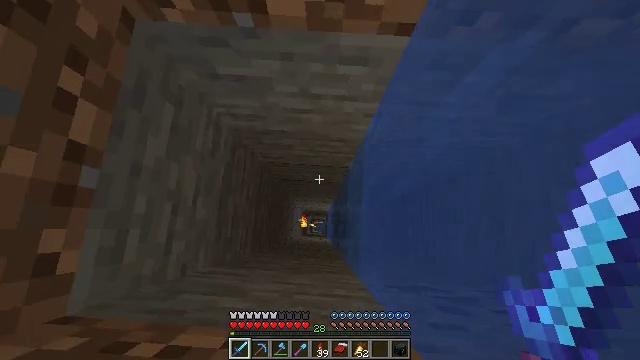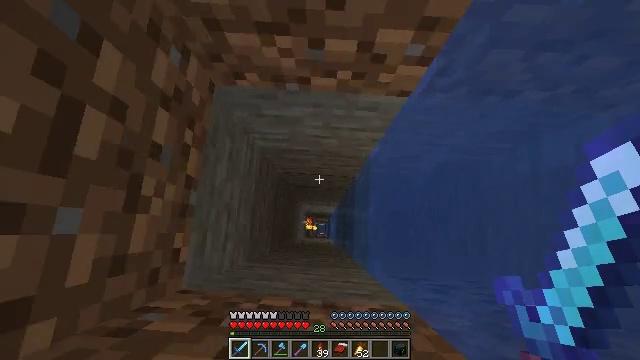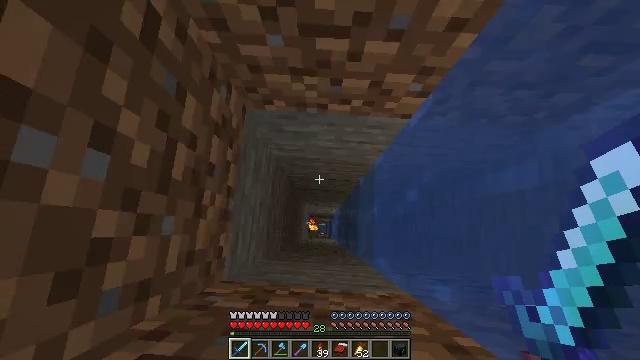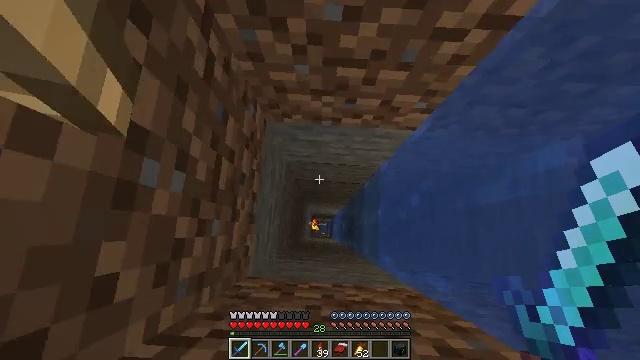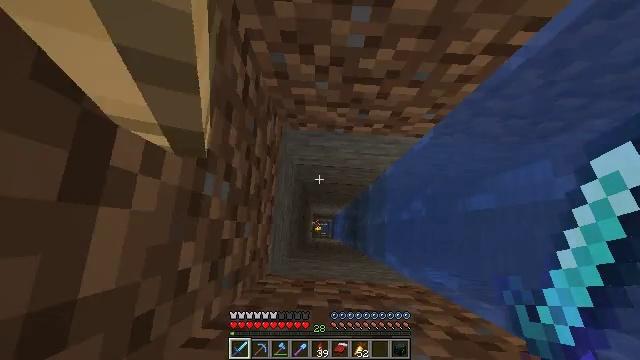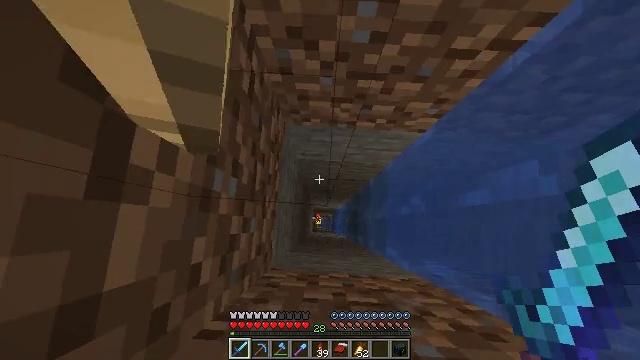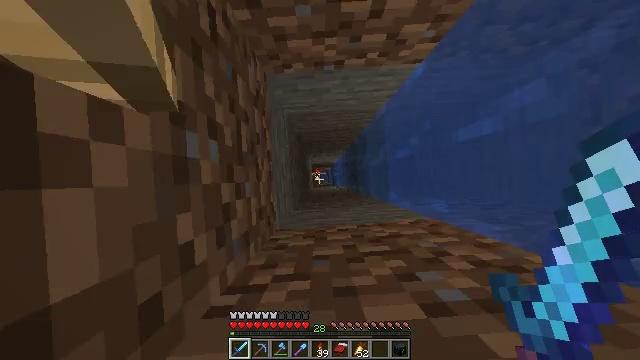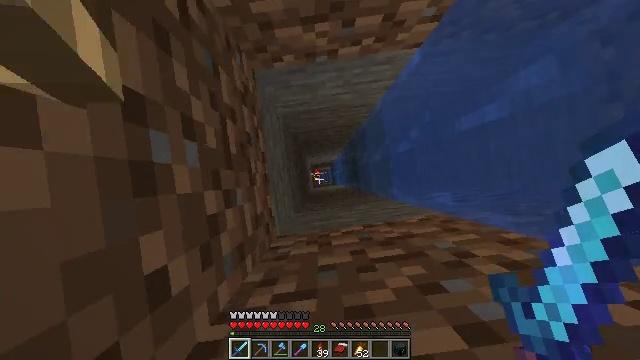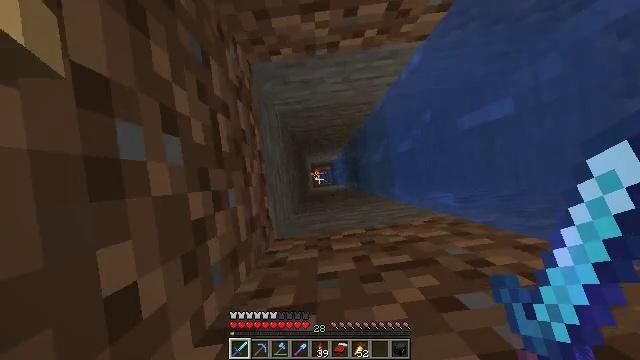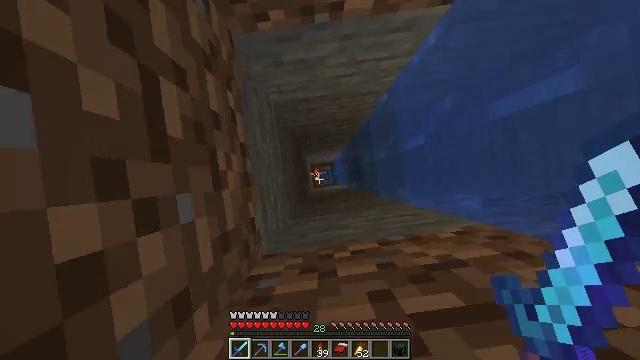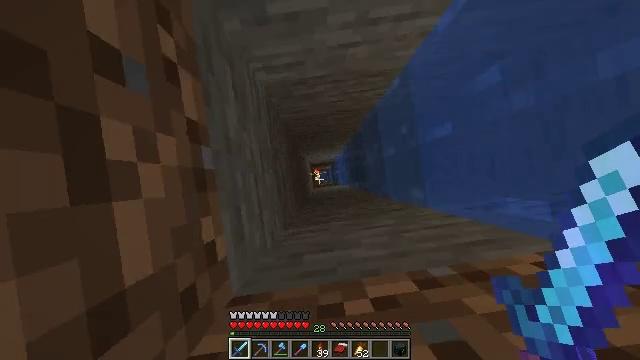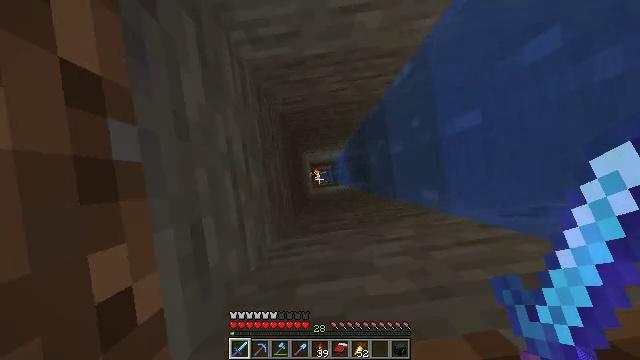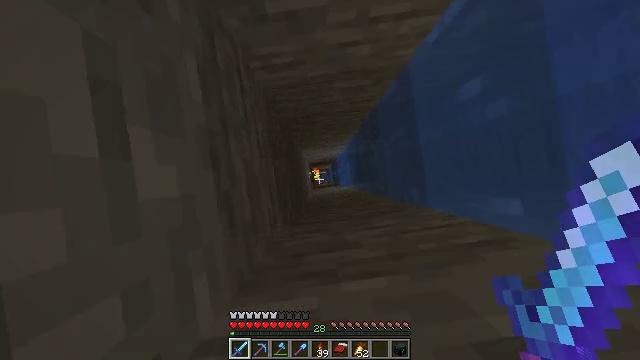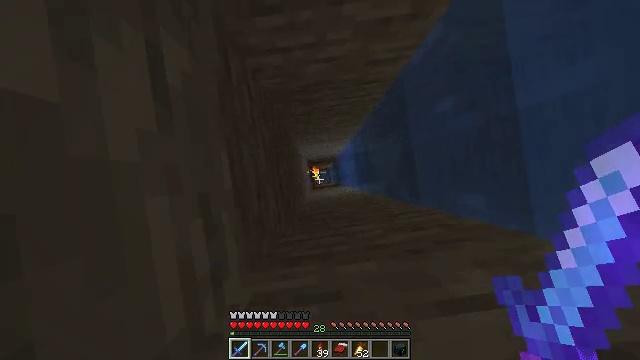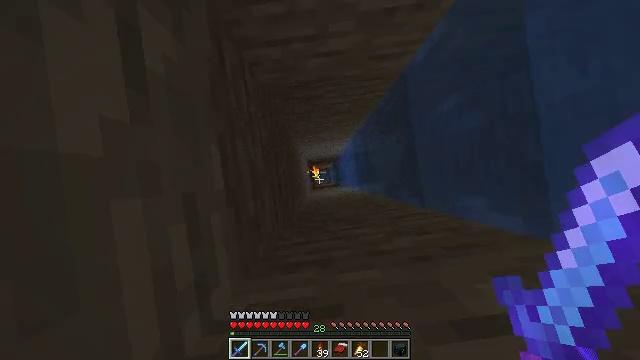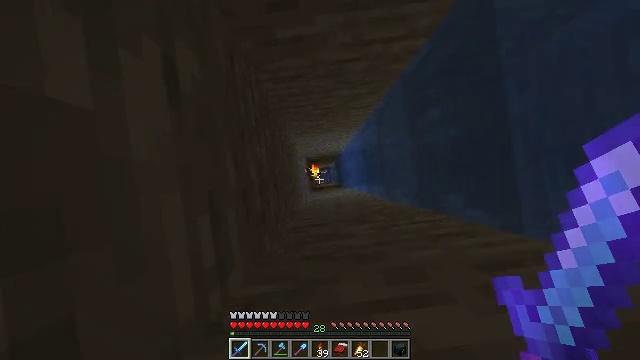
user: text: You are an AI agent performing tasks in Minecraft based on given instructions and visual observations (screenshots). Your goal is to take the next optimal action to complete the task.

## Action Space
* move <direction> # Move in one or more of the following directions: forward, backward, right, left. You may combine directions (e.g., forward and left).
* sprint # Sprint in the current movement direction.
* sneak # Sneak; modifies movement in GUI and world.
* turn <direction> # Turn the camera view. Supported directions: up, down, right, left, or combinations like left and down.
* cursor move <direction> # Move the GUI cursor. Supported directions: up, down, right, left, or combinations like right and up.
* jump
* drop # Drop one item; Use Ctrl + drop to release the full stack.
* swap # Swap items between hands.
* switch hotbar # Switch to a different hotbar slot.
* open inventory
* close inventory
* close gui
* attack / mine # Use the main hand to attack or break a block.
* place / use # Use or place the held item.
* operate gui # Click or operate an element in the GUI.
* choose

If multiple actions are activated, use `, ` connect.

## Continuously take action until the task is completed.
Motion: motion action
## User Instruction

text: Hunt a slime.
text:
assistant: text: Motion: move left
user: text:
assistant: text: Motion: move left
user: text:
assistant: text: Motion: no_op
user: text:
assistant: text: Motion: no_op
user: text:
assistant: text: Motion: turn down
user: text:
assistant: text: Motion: turn right and down
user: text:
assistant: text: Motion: turn right and down
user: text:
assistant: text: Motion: no_op
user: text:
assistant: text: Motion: no_op
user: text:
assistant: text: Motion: no_op
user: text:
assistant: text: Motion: no_op
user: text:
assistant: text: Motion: no_op
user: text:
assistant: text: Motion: no_op
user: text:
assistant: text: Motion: turn down
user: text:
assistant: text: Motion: no_op
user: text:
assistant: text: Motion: turn down
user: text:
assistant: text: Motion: turn left and down
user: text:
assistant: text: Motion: turn down
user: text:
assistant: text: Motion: no_op
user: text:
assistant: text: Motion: no_op
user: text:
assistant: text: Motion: no_op
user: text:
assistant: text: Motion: no_op
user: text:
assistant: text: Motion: no_op
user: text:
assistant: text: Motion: no_op
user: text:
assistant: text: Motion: no_op
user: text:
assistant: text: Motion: no_op
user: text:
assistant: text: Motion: no_op
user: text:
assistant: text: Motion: no_op
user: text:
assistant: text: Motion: no_op
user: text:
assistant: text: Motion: no_op